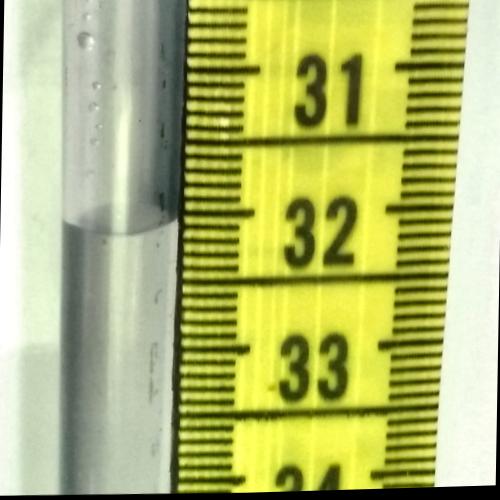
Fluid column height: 32.1 cm